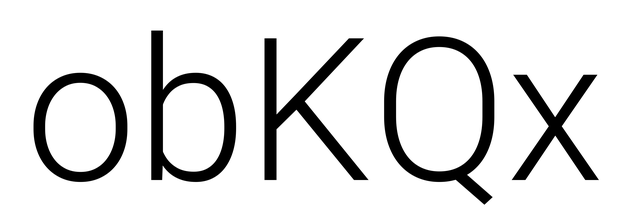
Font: Roboto_Light